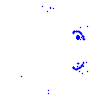
Particle: pion